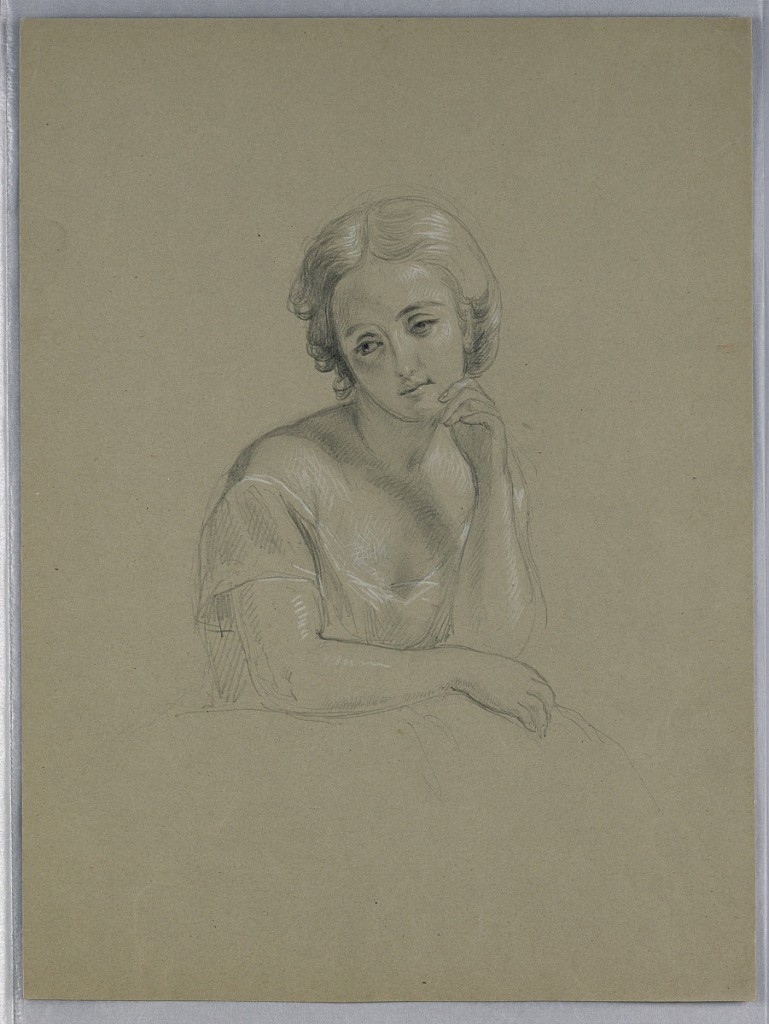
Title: Possible Study for "Marth
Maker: Daniel Huntington, American, 1816–1906
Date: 1860
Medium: Graphite, White Chalk Support: Gray Wove Paper
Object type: Drawing
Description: Vertical rectangle. Woman seated, the skirt, only, outlined. Her body turned slightly to the right, her face toward the front. Her left hand near her chin. She looks down to the left.